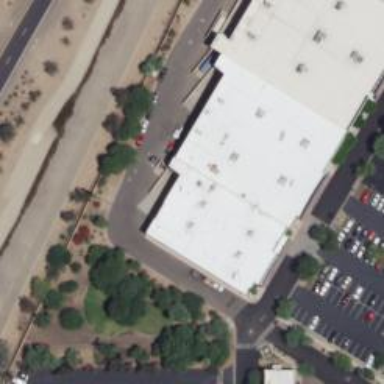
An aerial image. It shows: Building.